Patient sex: F
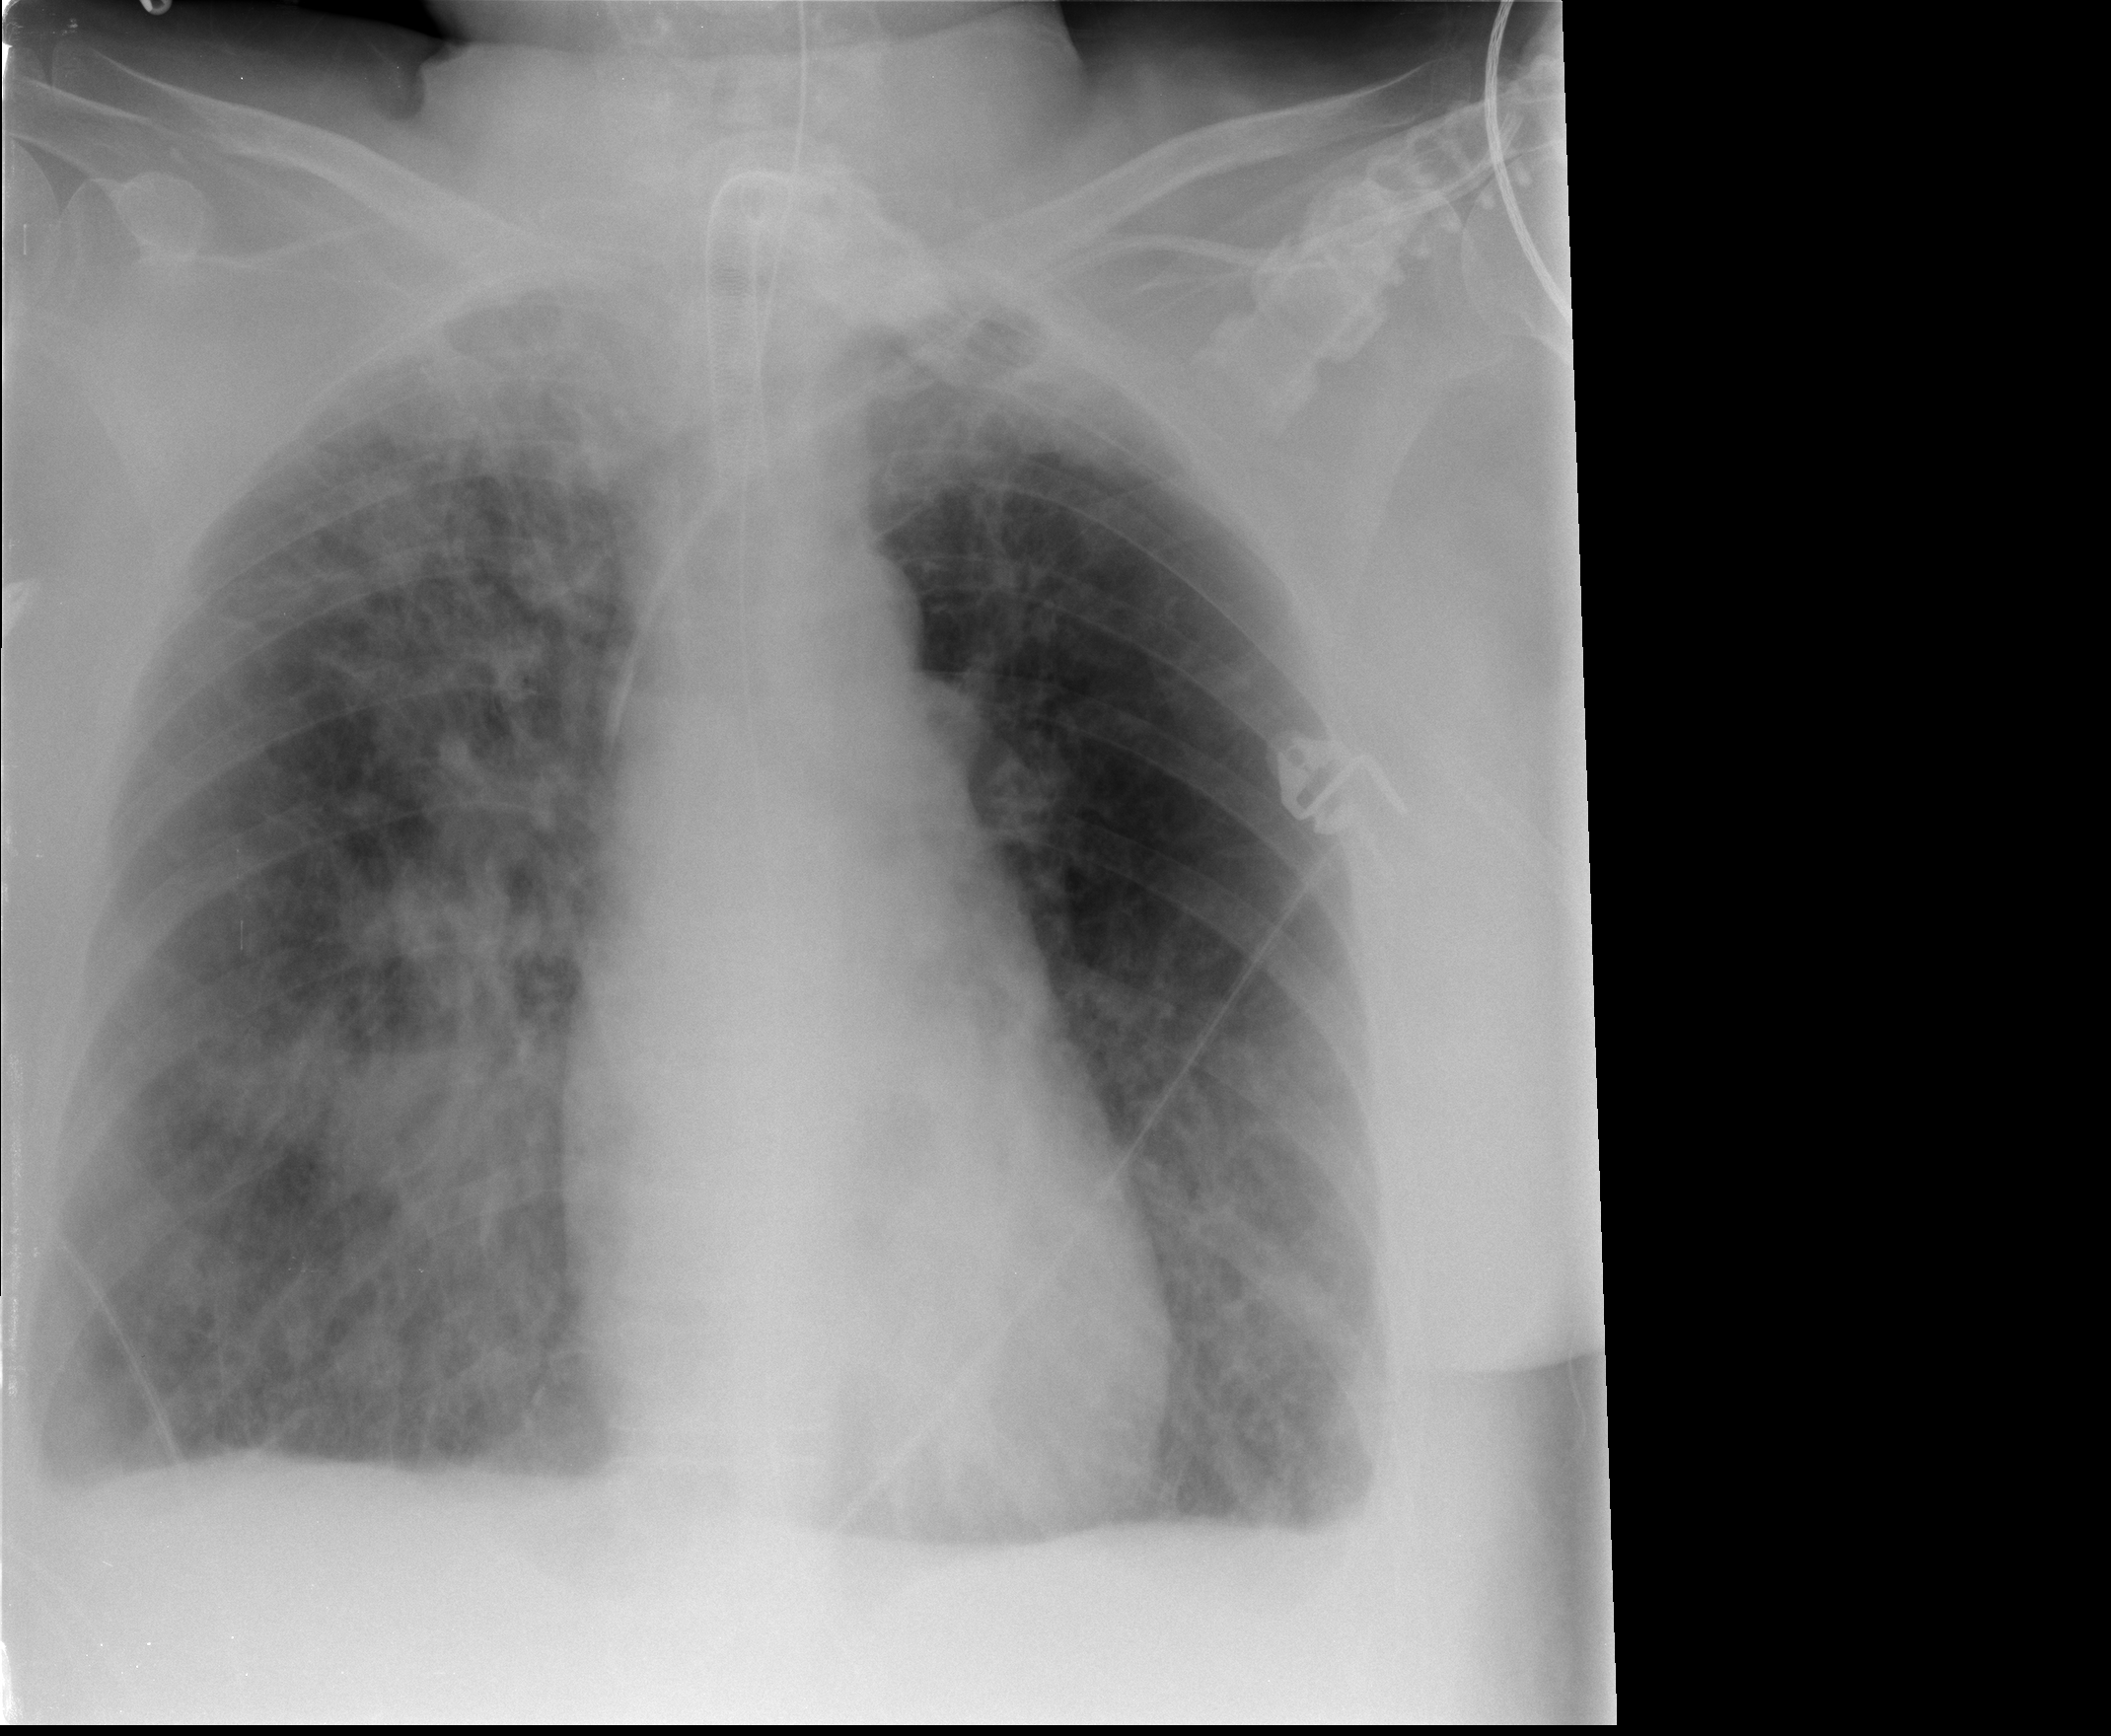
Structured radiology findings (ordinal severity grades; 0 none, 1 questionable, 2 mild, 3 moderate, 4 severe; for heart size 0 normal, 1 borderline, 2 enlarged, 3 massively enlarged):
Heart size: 0
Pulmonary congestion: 1
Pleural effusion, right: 2
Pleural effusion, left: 2
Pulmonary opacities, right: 3
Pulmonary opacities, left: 2
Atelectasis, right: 2
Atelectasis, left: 2